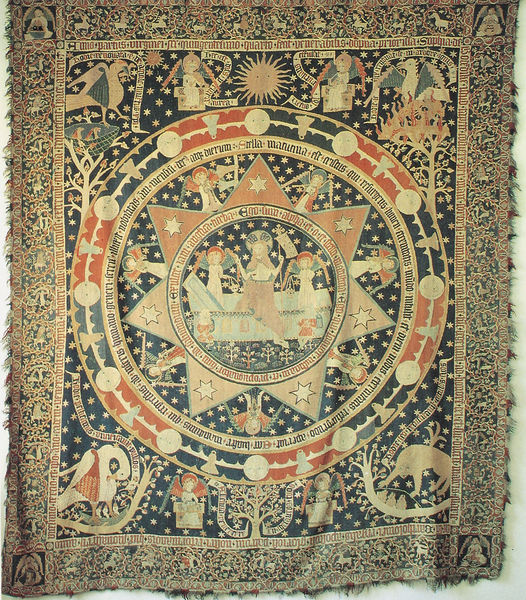
Titel: Der Osterteppich
Institution: Hamburg, Museum für Kunst und Gewerbe
Schlagwörter: baum, feuer, vogel, tier, tuch, teppich, alt, sonne, fransen, kreis, engel, schrift, rahmung, stern, sterne, küken, sarg, nest, heiliger, textil, arche, altartuch, sternmotiv, auferstehtung